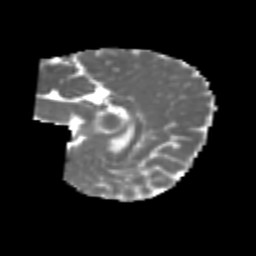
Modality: MD
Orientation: sagittal
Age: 6
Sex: female
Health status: healthy